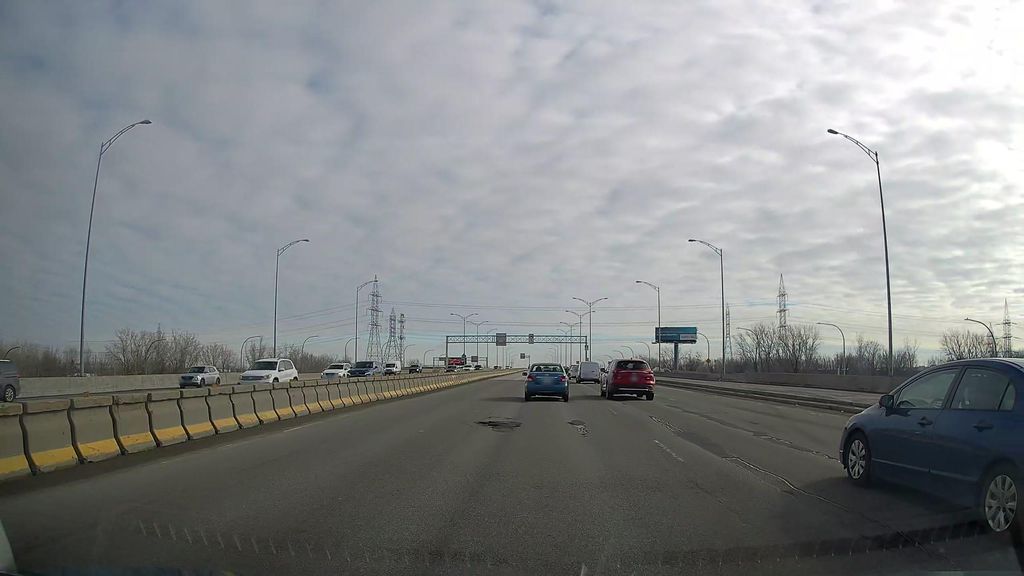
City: montreal